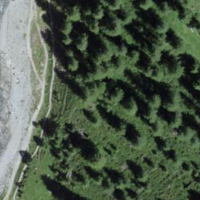
EUNIS habitat code: 31
Species observed at this site:
Marmota marmota
Dryas octopetala
Anthus spinoletta
Bartsia alpina